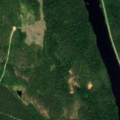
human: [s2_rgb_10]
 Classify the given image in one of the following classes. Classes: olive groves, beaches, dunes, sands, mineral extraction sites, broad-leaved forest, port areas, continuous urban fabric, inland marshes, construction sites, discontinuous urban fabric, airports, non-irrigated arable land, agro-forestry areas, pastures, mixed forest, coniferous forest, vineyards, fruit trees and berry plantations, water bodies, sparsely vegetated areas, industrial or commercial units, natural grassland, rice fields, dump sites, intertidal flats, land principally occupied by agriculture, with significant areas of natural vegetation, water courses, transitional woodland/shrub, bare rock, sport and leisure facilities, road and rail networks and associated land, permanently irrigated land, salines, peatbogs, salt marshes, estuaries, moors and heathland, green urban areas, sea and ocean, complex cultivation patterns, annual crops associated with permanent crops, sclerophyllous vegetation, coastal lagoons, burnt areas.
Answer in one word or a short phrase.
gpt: coniferous forest, water bodies